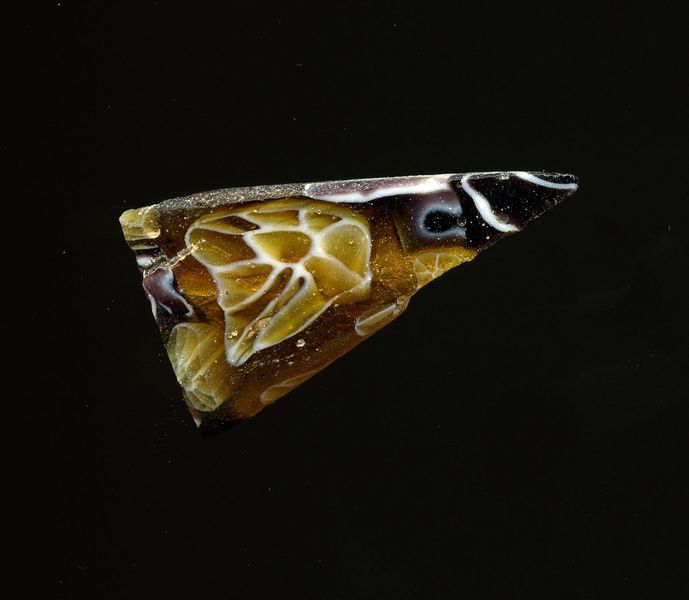
Titel: Fragment eines Gefäßes
Standort: Hamburg
Institution: Museum für Kunst und Gewerbe Hamburg
Schlagwörter: glas, antike, technik, fragment, kaiserzeit, aufbewahrung, blumenornamente, schankgeschirr, gefäß, behälter, frühe kaiserzeit, prinzipat, römische, millefiori, mittlere, späte